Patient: sex F, age 71
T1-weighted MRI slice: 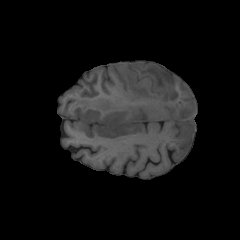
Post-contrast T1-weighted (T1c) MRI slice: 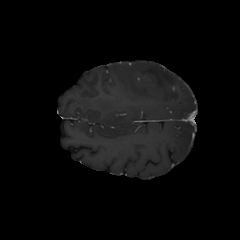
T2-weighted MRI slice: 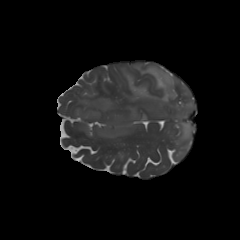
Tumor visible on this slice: yes
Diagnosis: Glioblastoma, IDH-wildtype
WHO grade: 4